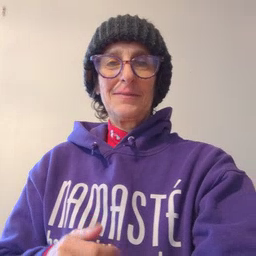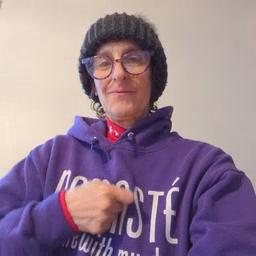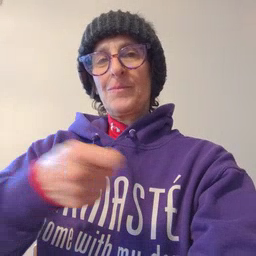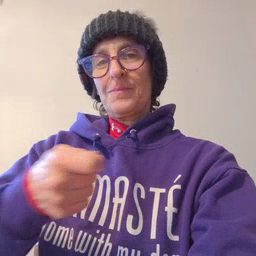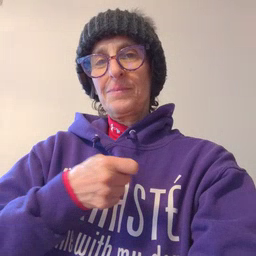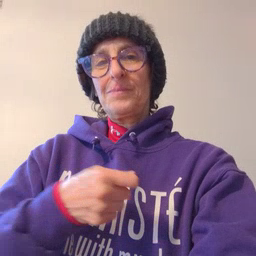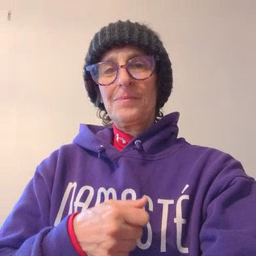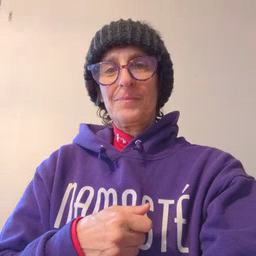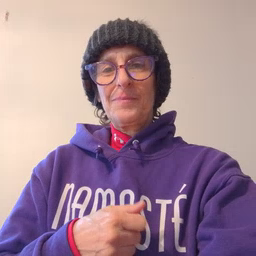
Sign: vacuum